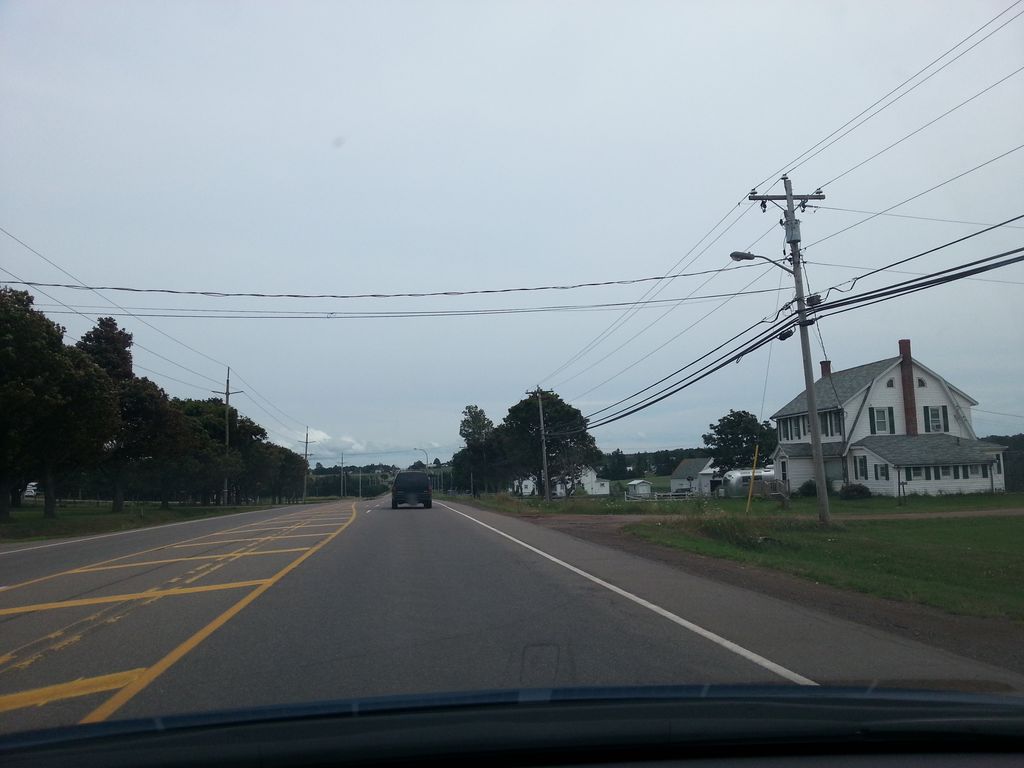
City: charlottetown